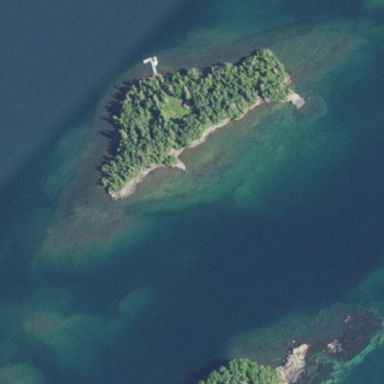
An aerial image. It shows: Islet.